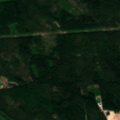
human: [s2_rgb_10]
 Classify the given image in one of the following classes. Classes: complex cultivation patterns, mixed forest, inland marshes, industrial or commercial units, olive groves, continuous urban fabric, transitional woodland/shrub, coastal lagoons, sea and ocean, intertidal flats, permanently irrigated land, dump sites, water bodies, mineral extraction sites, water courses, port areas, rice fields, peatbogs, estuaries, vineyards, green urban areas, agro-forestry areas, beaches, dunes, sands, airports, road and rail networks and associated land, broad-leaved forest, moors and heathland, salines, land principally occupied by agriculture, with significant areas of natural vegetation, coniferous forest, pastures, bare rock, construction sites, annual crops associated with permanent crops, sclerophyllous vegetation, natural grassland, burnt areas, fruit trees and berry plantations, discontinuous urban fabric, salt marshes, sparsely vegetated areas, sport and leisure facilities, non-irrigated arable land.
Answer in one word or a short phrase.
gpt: non-irrigated arable land, land principally occupied by agriculture, with significant areas of natural vegetation, coniferous forest, mixed forest